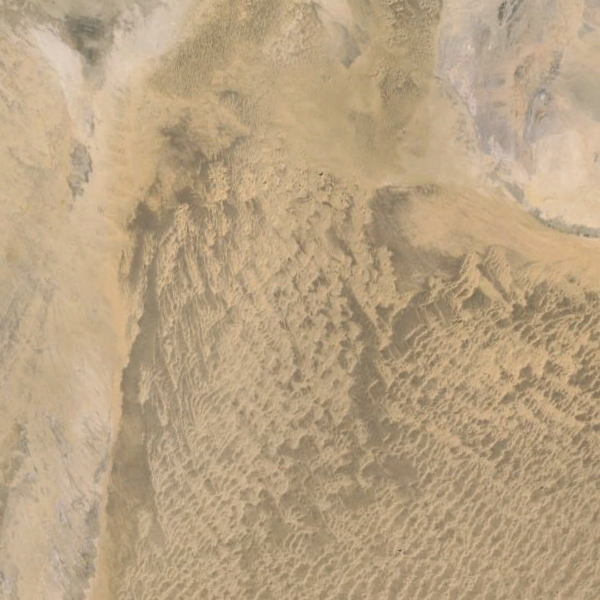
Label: Desert